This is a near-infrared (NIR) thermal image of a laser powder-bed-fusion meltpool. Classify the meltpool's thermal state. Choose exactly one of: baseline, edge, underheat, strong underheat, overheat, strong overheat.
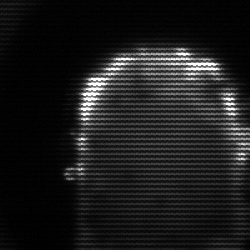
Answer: baseline